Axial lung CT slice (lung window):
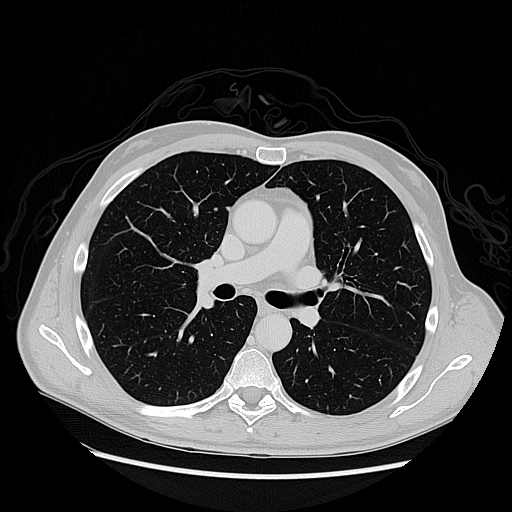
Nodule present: no